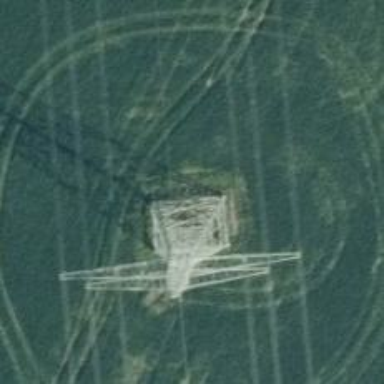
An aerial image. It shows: Power tower.